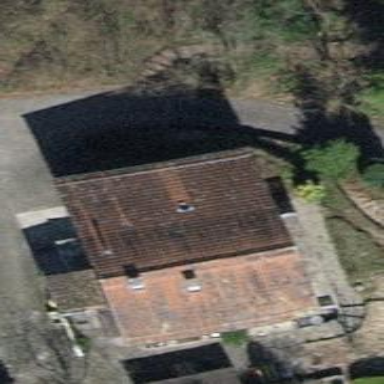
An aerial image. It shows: Building with tiled roof.